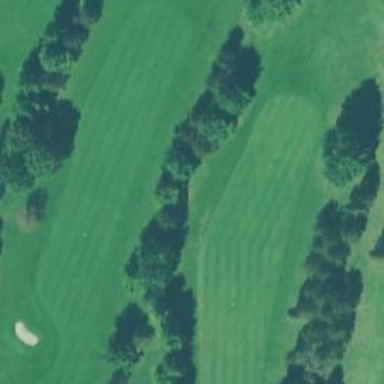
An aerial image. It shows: View of golf hole.